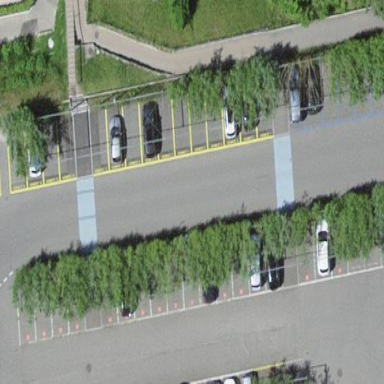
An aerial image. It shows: Parking area specifically designed for train park and ride services. The surface is designated for this purpose.